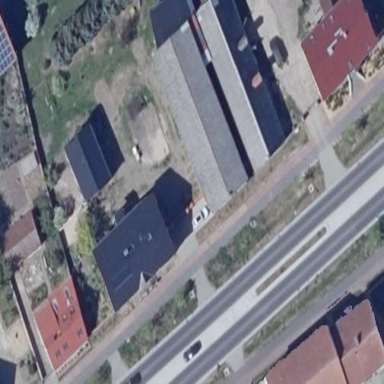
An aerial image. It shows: Building.